Interaction volume radius: 10 \u00c5
Interaction volume height: 15 \u00c5
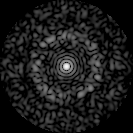
Disorder parameter: 0.8198